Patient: sex M, age 29
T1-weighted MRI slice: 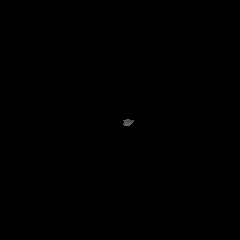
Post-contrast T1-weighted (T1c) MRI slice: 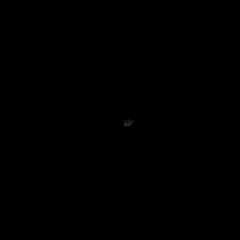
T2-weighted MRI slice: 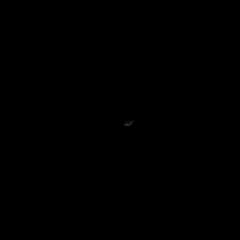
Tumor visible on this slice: no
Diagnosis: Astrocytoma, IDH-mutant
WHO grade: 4